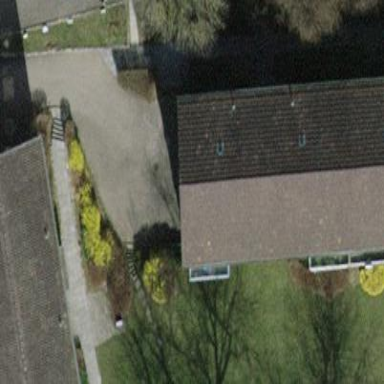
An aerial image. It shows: Building with tile roof.